Question: What do the red and green dots in the lower left of the symbol indicate?

The <URL> / Android Studio does not mention their meaning.
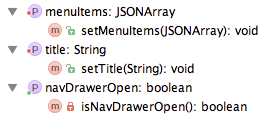
Answer: Green = getter, red = setter.
If I have
'''
private boolean mBacon = false;
public boolean getBacon() {
return mBacon;
}
public void setBacon(boolean b) {
mBacon = b;
}
'''
I get